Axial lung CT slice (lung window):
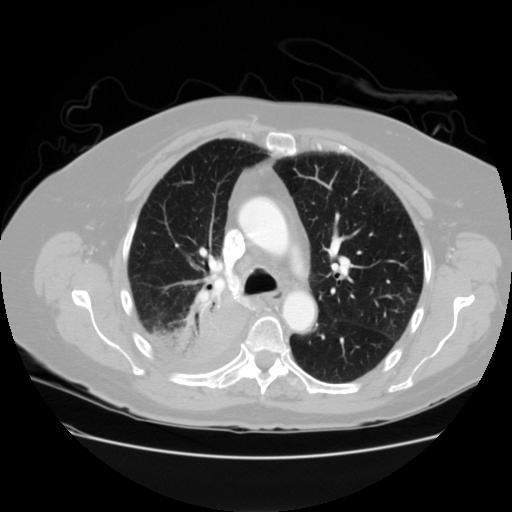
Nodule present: no